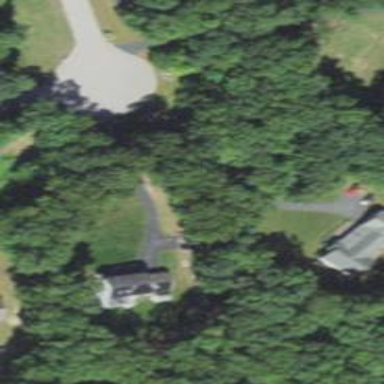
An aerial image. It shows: Residential driveway used as service road.